五年级 · 计数
(5 分) 在一次科学实验中, 某小学的小丁同学记录了一壸水加热过程中水温变化情况, 并把它绘制成了下面的统计图。

(1) 未加热时, 水温是 \$ \qquad \$摄氏度，整个加热过程中水温呈趋势。（2）烧开这壶水 (水温达到 100 摄氏度) 用了 \$ \qquad \$分钟。(3) 如果继续加热到第 10 分钟, 水温是 \$ \qquad \$摄氏度, 请你把统计图补充完整 \$ \qquad \$。
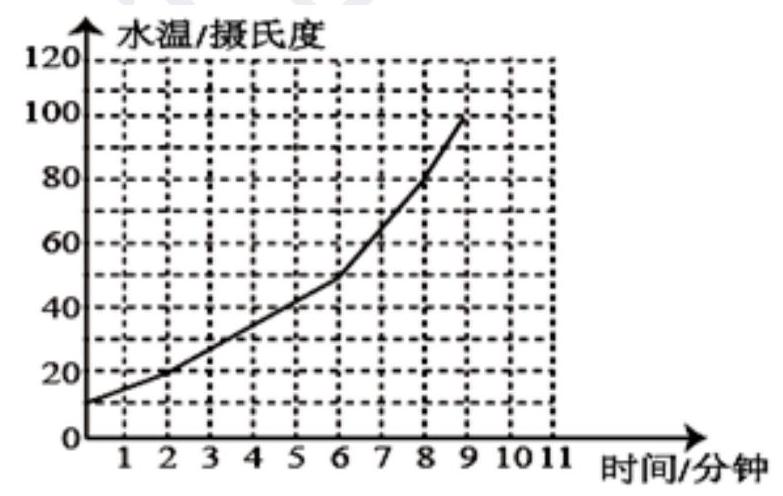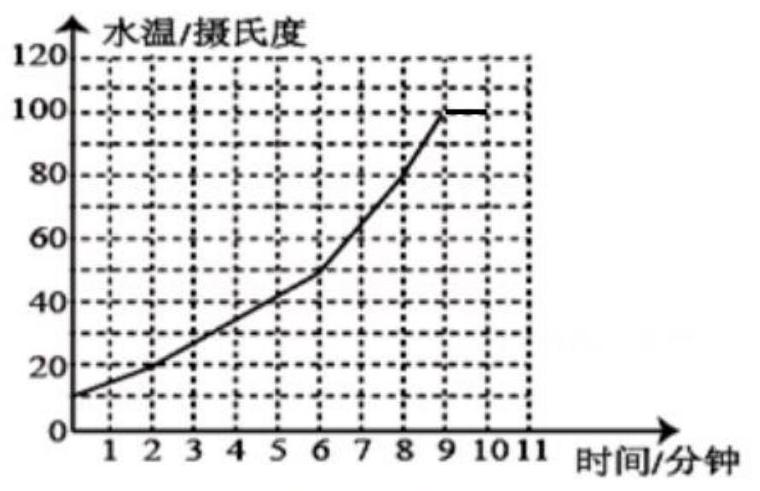
答案: (1) 10 ; 上升(2) 9(3) 100 ;